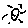
Label: sun